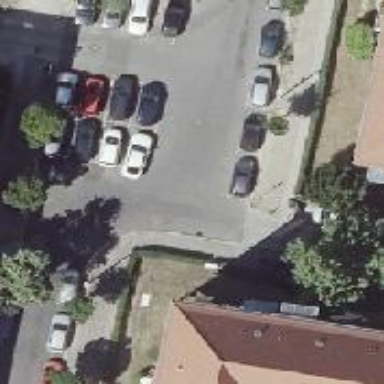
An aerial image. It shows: Living street with parallel parking on the kerb.